Question: I'm trying to connect to a multicast group to receive some UDP packets.
The code I'm using is working good, I'm receiving the packets and I haven't had a problem with this before. But just now there is a new requirement that needs the packets to pass through a switch which needs to see the Multicast join message. Before it has just been dumb switches and this hasn't been a problem.
To join the multicast group, I use this code:
'''
var LocalAddress = "228.12.12.27";
var LocalPort = 46715;
var LocalEndPoint = new IPEndPoint(IPAddress.Parse(LocalAddress), LocalPort);
var RxSocket = new Socket(AddressFamily.InterNetwork, SocketType.Dgram, ProtocolType.Udp);
RxSocket.Blocking = false;
RxSocket.ReceiveBufferSize = UInt16.MaxValue;
RxSocket.SetSocketOption(SocketOptionLevel.Socket, SocketOptionName.ReuseAddress, 1);
RxSocket.Bind(new IPEndPoint(IPAddress.Any, LocalEndPoint.Port));
RxSocket.SetSocketOption(SocketOptionLevel.IP, SocketOptionName.AddMembership, new MulticastOption(LocalEndPoint.Address));
RxSocket.SetSocketOption(SocketOptionLevel.IP, SocketOptionName.MulticastTimeToLive, 50);
RxSocket.Close();
'''
The line that generates the IGMP Join message is
'''
RxSocket.SetSocketOption(SocketOptionLevel.IP, SocketOptionName.AddMembership, new MulticastOption(LocalEndPoint.Address));
'''
And the IGMP Join message is sent out.
However, as I snoop the network with Wireshark, I see that the IGMP message has a bad checksum;

Is this a problem with my code, or the input? Or is there something else?
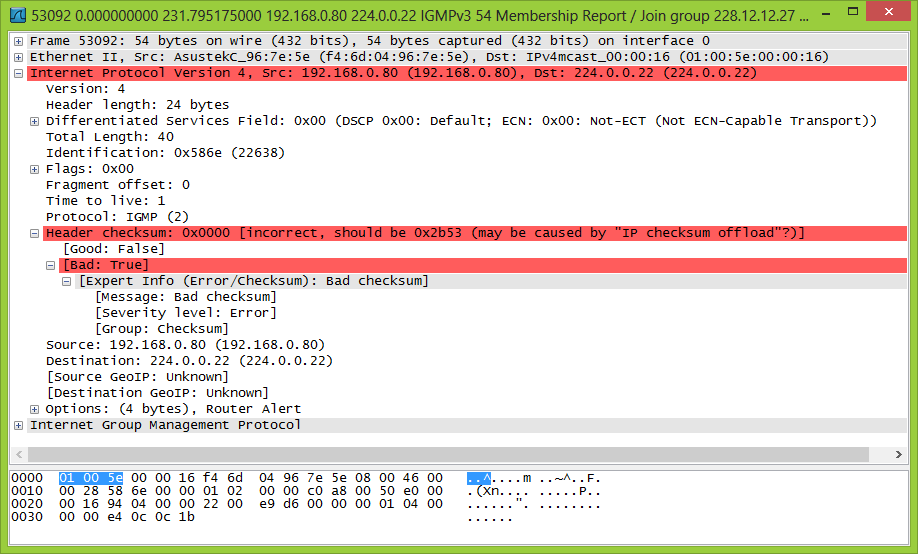
Answer: > Is this a problem with my code
No, because your code isn't generating the checksum. That's either generated by the OS's networking stack or, as Nikolai Fetissov noted in his answer, by the network adapter.
If your network analyzer is running on the machine that sent the packet, and the checksum is generated by the network adapter rather than by the networking stack, then, because capturing your own packets is done by the networking stack "looping those packets back" to the capture mechanism rather than by the network adapter capturing the packets that it transmits (which few if any adapters will), the captured packets will not have had the IP checksum calculated and will thus almost certainly appear to have a bad IP checksum.
Note the "may be caused by "IP checksum offload"?" in the Wireshark display. That's what Wireshark is talking about.